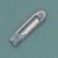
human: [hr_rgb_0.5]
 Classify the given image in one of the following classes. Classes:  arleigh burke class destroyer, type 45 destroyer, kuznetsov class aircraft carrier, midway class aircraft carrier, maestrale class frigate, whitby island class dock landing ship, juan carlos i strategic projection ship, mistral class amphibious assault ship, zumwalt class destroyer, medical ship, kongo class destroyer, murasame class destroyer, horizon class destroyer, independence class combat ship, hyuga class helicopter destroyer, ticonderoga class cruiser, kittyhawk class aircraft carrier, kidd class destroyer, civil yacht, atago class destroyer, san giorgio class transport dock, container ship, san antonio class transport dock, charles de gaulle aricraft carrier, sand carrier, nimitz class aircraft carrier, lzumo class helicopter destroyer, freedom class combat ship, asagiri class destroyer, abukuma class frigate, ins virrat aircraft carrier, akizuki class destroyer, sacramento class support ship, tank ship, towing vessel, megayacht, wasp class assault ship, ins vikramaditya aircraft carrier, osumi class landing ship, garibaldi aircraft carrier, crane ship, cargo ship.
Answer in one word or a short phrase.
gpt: Sand carrier